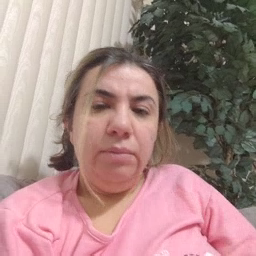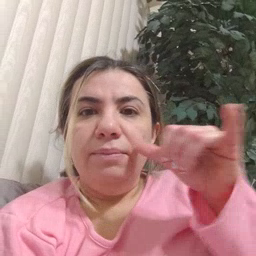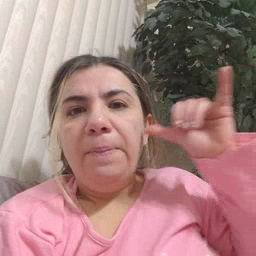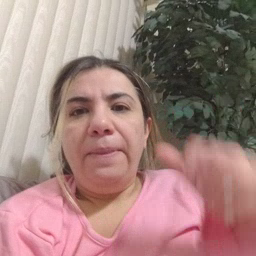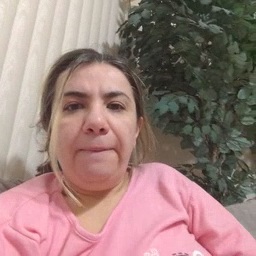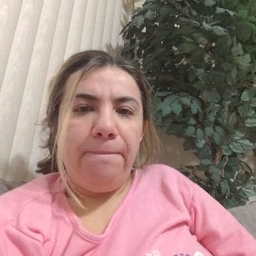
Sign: yesterday